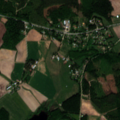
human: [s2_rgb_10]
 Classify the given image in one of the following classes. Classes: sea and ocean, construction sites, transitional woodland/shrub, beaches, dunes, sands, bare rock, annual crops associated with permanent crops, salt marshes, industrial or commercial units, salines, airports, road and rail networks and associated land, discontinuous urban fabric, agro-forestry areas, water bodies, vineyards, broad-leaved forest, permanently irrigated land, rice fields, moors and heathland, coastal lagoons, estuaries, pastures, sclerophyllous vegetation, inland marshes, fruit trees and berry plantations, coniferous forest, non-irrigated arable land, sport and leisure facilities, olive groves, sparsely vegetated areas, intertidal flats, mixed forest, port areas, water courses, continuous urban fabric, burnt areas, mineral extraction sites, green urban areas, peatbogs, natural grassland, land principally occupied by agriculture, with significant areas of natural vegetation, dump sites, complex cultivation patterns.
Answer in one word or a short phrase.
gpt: discontinuous urban fabric, non-irrigated arable land, land principally occupied by agriculture, with significant areas of natural vegetation, broad-leaved forest, mixed forest, transitional woodland/shrub, water bodies